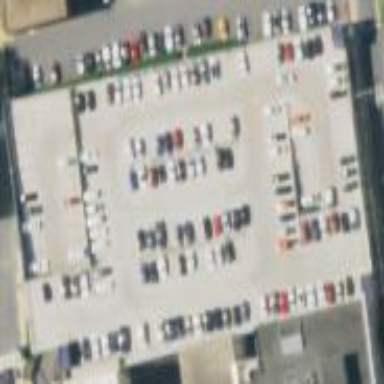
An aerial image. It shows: Multi-storey concrete parking building.